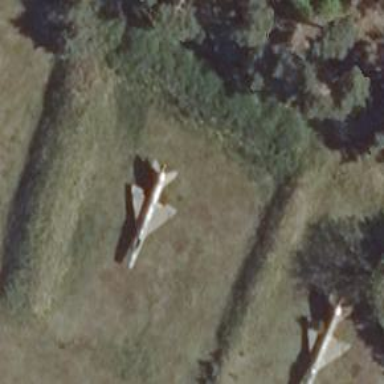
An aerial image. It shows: Historic aircraft.